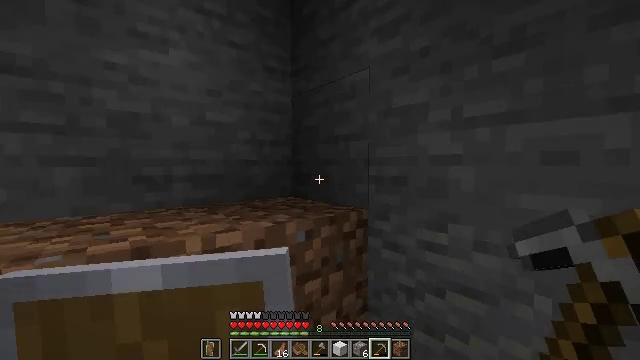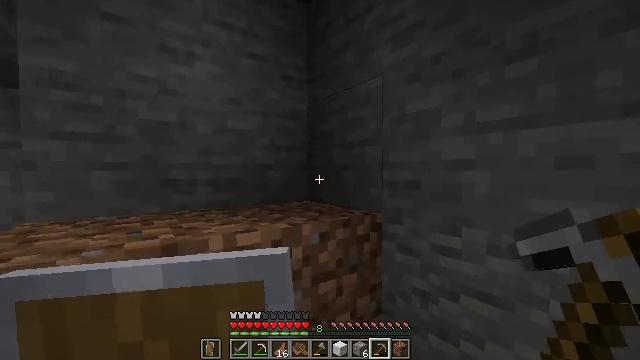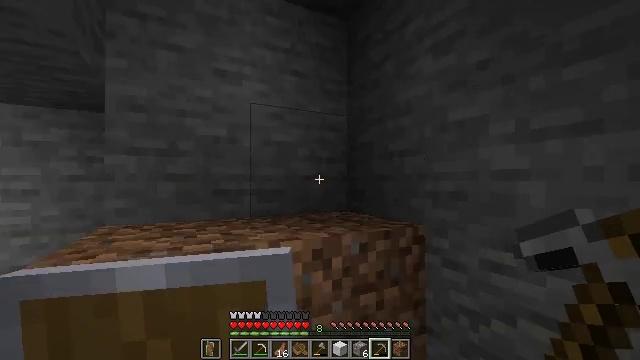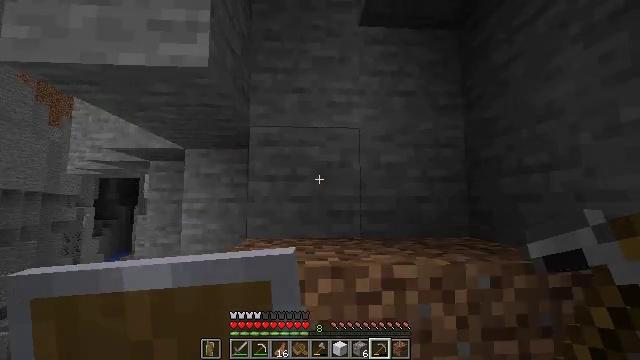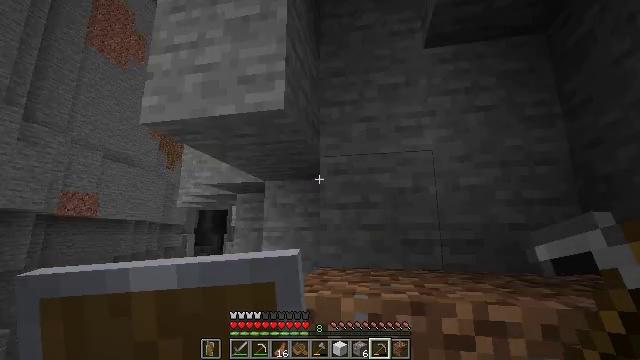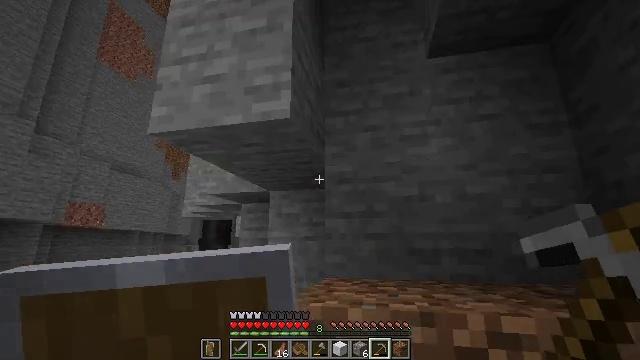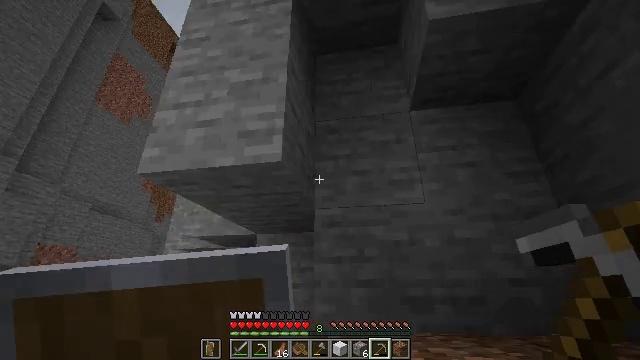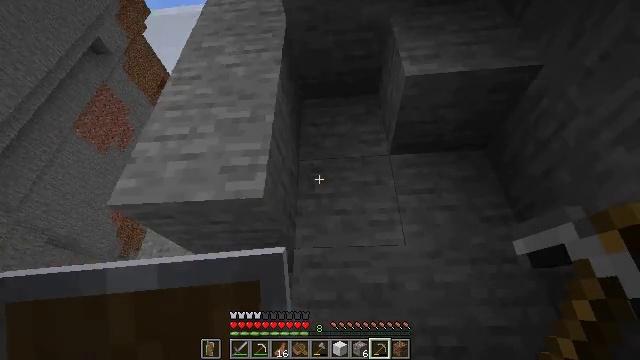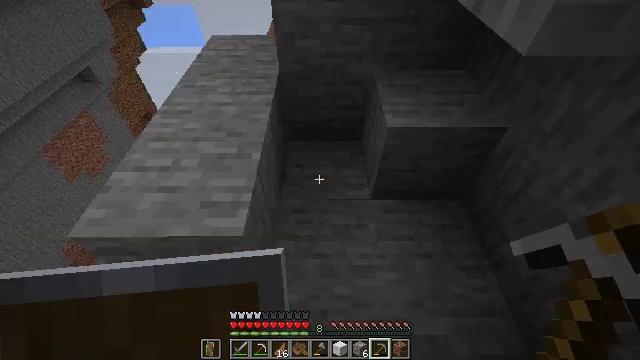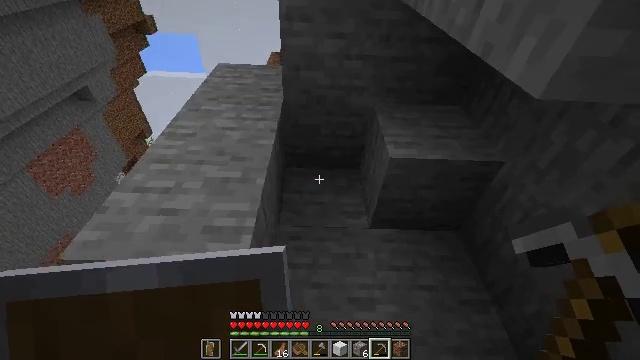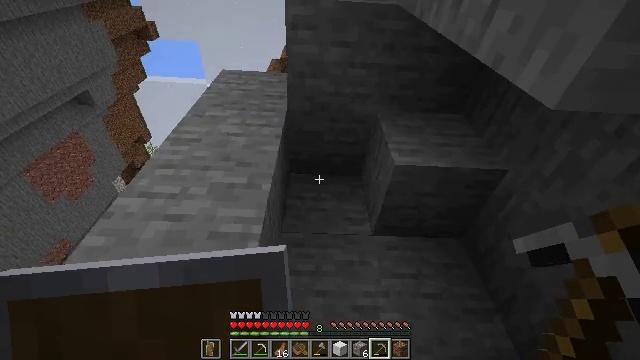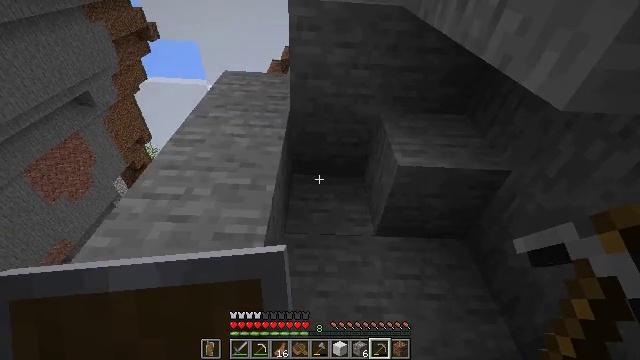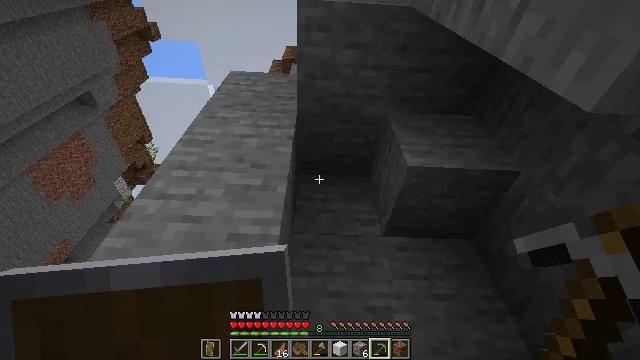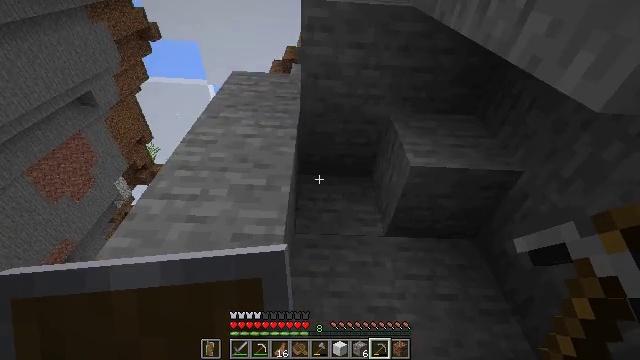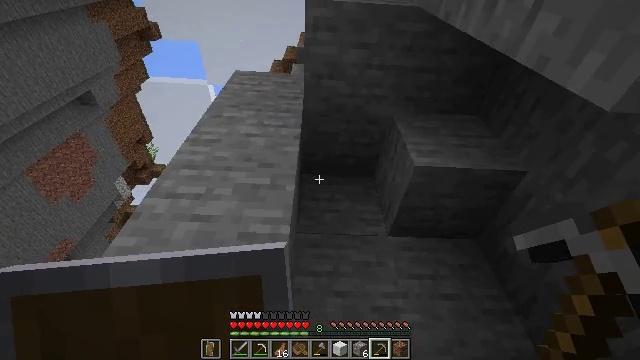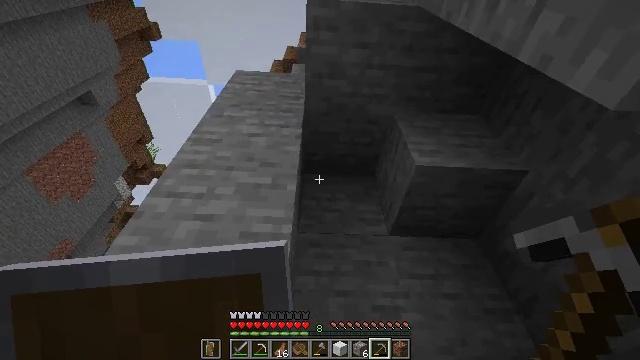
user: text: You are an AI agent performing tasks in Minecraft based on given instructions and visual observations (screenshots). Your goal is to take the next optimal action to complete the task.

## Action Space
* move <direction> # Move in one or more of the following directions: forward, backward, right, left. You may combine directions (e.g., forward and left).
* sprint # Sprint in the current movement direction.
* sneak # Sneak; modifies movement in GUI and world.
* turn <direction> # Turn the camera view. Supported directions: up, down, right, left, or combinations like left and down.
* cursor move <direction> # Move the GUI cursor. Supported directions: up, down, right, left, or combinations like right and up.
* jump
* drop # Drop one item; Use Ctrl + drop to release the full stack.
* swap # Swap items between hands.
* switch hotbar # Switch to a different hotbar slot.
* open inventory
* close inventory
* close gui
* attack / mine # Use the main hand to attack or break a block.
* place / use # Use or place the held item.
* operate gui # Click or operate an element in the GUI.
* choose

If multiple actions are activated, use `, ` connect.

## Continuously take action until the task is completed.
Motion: motion action
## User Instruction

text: Retrieve white wool from a structure.
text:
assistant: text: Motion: move back, sneak, turn left and up
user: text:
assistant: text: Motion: move back, sneak, turn left and up
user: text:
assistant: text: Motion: move back, sneak, turn left and up
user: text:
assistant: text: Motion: sneak, turn left and up
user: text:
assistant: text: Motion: sneak, turn up
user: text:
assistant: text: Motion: sneak, turn right and up
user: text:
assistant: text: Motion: move left, sneak, turn right and up
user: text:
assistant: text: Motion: move left, sneak, turn right and up
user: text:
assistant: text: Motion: move left, sneak, turn right and up
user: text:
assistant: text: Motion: move left, sneak, turn up
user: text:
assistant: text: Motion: move left, sneak
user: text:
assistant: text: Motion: move left, sneak
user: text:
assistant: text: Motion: sneak
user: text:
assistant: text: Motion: sneak
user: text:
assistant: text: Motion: sneak
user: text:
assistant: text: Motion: sneak
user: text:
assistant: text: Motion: move forward, sneak
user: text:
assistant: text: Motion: move forward, sneak, turn down
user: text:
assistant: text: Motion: move forward, sneak, turn down
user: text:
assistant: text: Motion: move forward, sneak, turn right and down
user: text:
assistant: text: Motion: move forward, sneak, turn right and down
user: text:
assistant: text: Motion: move forward, sneak, turn down
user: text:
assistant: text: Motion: move forward, sneak
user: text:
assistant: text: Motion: move forward, sneak
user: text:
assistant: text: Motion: move forward, sneak, turn left and down
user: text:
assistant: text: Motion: move forward, sneak, turn left and down
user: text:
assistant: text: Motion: move forward, sneak, turn left and down
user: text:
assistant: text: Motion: move forward, sneak, turn down
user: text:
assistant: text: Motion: move forward, sneak, turn left
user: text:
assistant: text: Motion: move forward and move right, sneak